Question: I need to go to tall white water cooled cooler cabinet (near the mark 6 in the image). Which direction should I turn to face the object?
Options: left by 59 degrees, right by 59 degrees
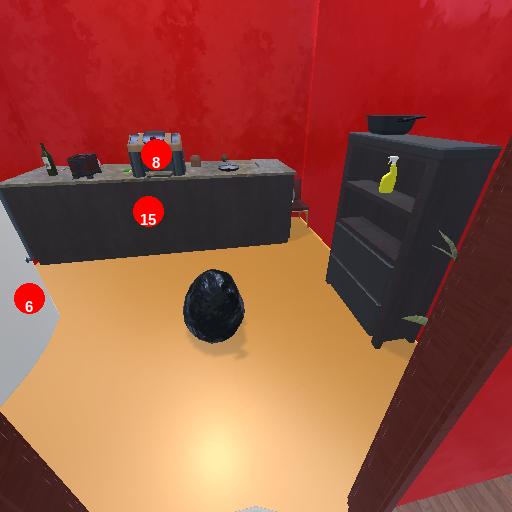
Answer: left by 59 degrees